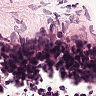
Metastatic tissue present: no